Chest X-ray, PA view. Patient: 31 years old, sex F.
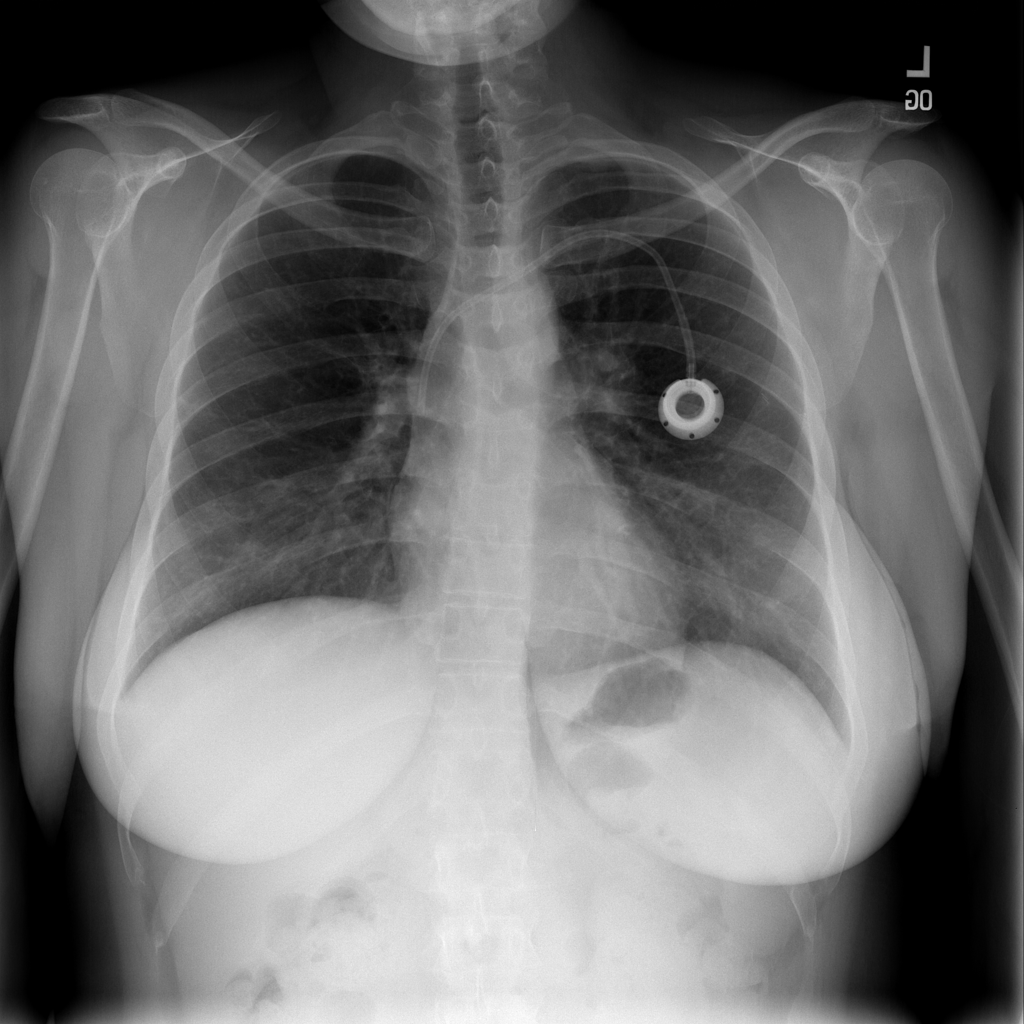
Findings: No Finding